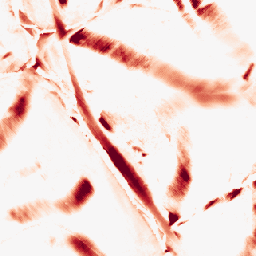
Category: morphological
Decomposition family: morphological_diamond
Decomposition parameters: operation: opening
radius: 20
Upsampling method: area
Upsampling parameters: scale: 8
Upsampling scale: 8